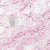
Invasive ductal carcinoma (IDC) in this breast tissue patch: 0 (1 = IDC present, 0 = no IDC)